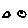
Label: moon